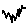
Label: zigzag